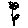
Label: flower